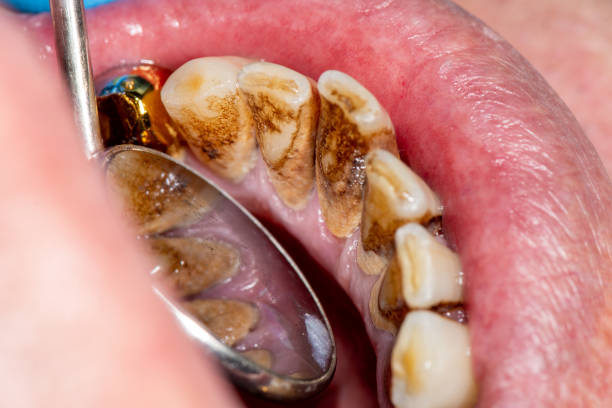
Condition: Calculus